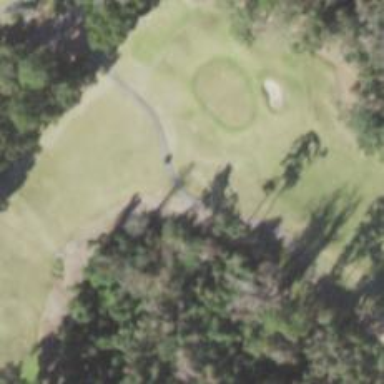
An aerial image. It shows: Golf cartpath that is also road path.